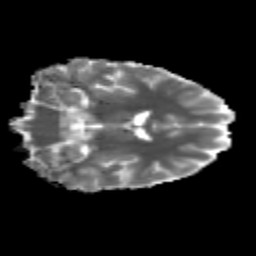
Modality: MD
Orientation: coronal
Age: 21
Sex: female
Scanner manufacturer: siemens
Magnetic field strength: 3 T
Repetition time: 3.5 s
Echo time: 0.125 s